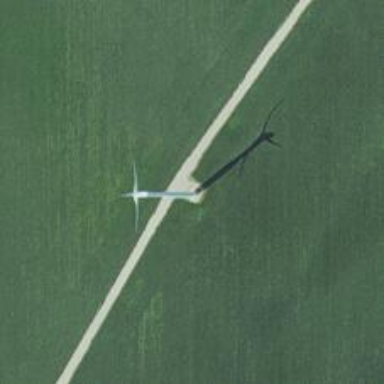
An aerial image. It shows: Wind power generator with wind turbines.